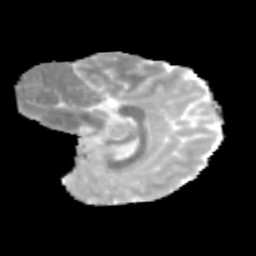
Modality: MD
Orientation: sagittal
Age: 11
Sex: male
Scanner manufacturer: siemens
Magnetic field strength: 3 T
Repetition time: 3.8 s
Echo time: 0.07 s